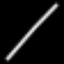
Label: line